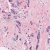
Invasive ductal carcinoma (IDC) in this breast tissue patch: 1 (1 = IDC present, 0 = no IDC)